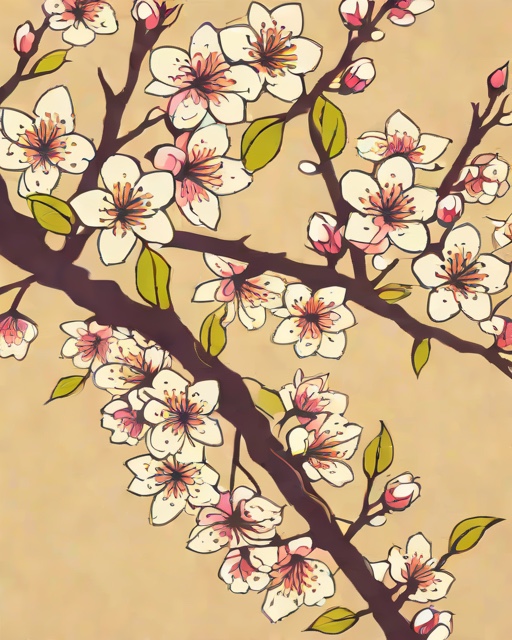
Category: Valentine